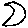
Label: moon